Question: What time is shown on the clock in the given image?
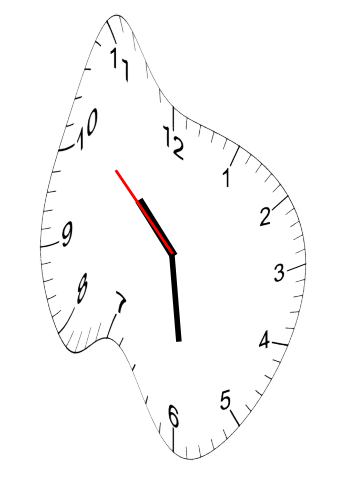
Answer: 10:28:52